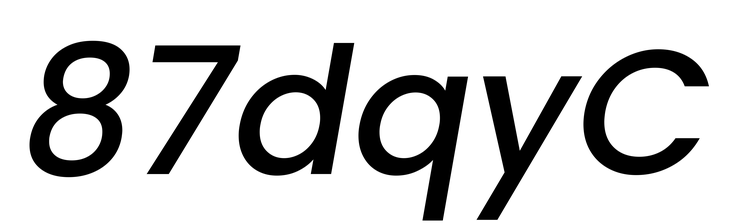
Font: Poppins-MediumItalic